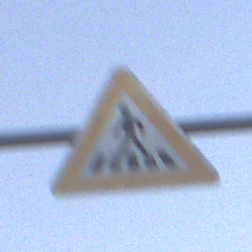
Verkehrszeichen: FussgaengerueberwegRechts
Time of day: SunriseSunset
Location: Outdoor (RoadRail)
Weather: PartlyCloudy
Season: NotSpecified
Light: Natural